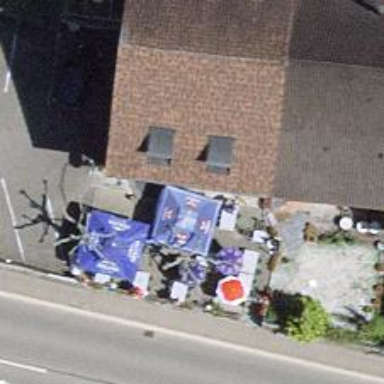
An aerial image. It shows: Restaurant.